Interaction volume radius: 5 \u00c5
Interaction volume height: 30 \u00c5
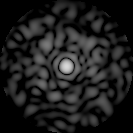
Disorder parameter: 0.794